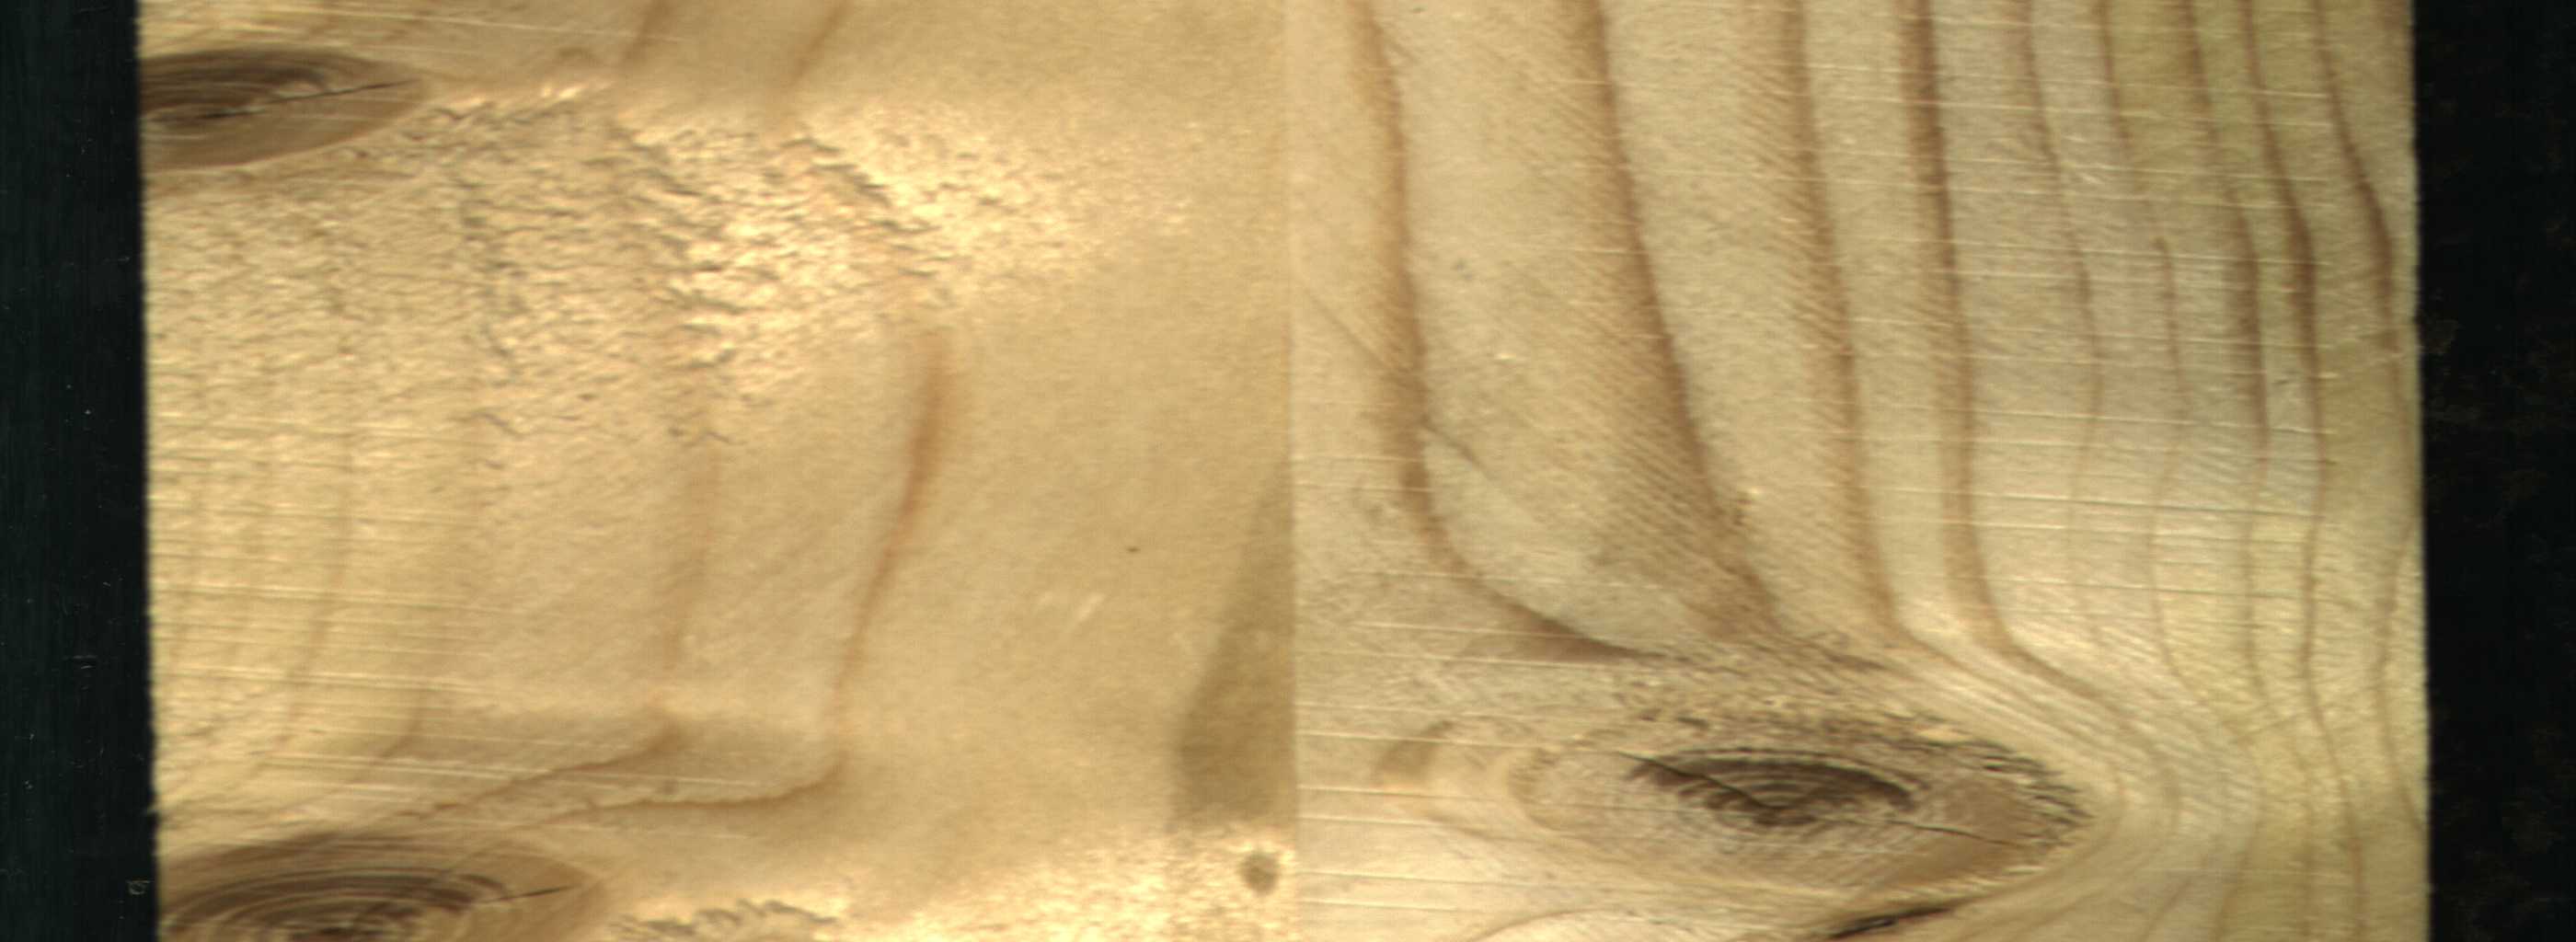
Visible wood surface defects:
knot_with_crack
knot_with_crack
Dead_Knot
Live_Knot